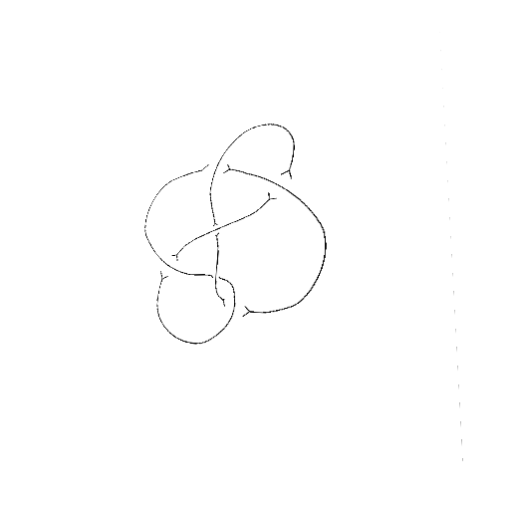
Crossing number: 6